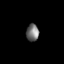
Tissue: lung
Cell type: Epithelial cells
Senescence score: 0.2022
Nuclear area (px): 211
Mean DAPI intensity: 114.431